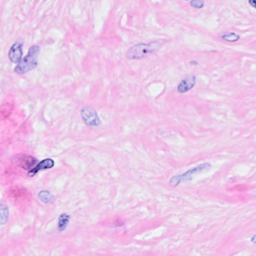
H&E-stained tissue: Breast